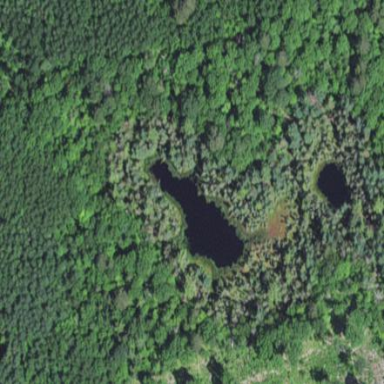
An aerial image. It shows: Pond surrounded by natural water.